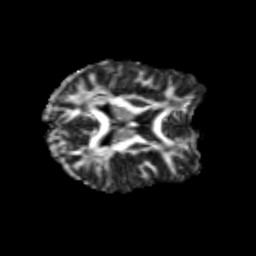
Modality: FA
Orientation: axial
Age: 21
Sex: female
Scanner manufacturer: siemens
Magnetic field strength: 3 T
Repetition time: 3.5 s
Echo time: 0.125 s